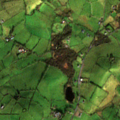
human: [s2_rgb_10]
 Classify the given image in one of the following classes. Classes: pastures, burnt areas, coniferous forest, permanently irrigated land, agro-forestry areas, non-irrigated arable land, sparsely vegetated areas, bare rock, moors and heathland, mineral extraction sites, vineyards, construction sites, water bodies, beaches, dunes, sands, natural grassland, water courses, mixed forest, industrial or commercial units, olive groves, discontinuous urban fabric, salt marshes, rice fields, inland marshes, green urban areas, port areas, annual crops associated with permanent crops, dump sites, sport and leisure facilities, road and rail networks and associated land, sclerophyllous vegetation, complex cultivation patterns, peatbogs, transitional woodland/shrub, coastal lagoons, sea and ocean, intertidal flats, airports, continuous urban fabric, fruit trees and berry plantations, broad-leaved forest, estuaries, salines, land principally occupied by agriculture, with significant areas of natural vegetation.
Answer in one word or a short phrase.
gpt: pastures